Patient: sex F, age 66
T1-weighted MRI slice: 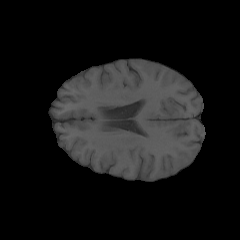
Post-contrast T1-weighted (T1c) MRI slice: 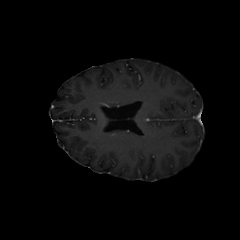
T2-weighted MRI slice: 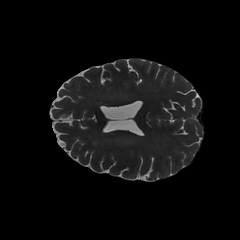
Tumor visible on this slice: no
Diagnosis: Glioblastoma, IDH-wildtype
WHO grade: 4